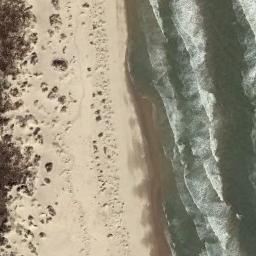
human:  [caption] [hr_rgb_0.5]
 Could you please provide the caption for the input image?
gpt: There are white waves near the beach .

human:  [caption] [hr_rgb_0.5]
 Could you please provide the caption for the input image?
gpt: The blue sea and perforated sand beach .

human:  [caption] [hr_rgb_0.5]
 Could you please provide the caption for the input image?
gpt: The beach with khaki sand and some green plants on the beach .

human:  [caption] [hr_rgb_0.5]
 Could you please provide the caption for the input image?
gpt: Many stones of different sizes are on the beach .

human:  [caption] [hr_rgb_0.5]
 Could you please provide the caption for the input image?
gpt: The beach is made up of light green seawater and a coast with sparse green plants .